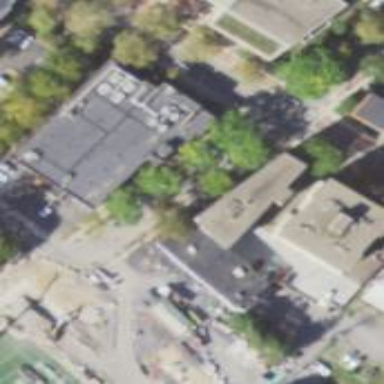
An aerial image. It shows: Building.